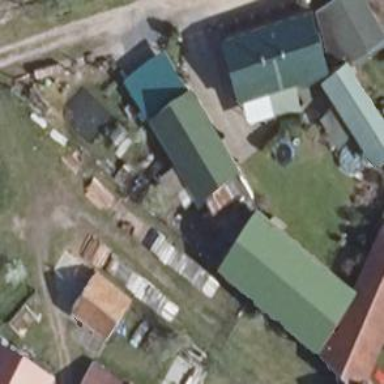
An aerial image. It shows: Building with gabled roof oriented along its length.